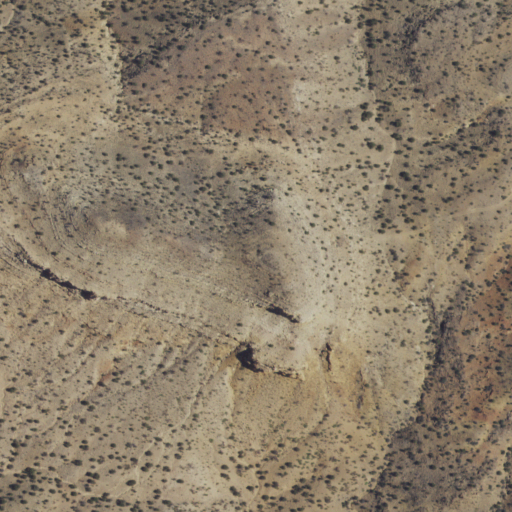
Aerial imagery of mountain in New Mexico named Yellow Mountain containing only shrub